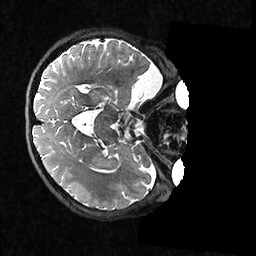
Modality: T2w
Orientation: axial
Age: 49
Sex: female
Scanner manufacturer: ge
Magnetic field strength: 3 T
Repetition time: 3.202 s
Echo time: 0.06562 s